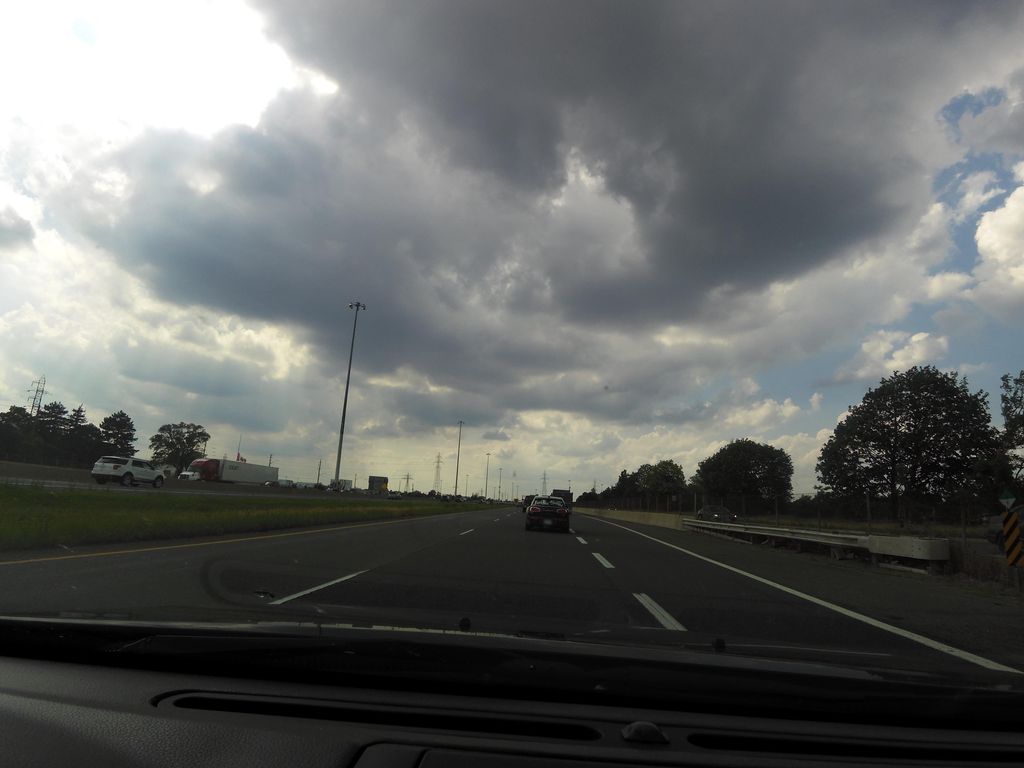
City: hamilton